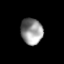
Tissue: lung
Cell type: Epithelial cells
Senescence score: 0.236
Nuclear area (px): 559
Mean DAPI intensity: 145.129